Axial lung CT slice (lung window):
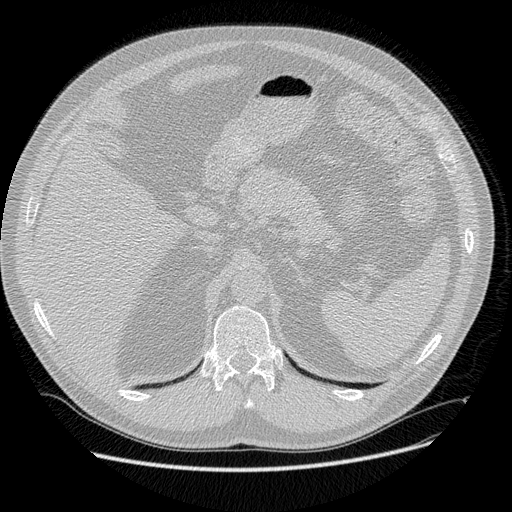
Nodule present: no